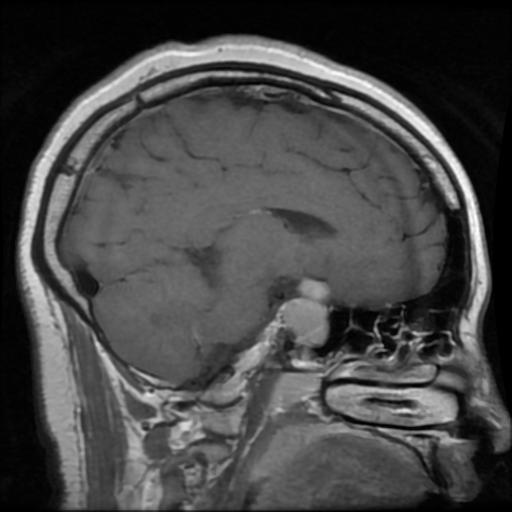
Label: pituitary